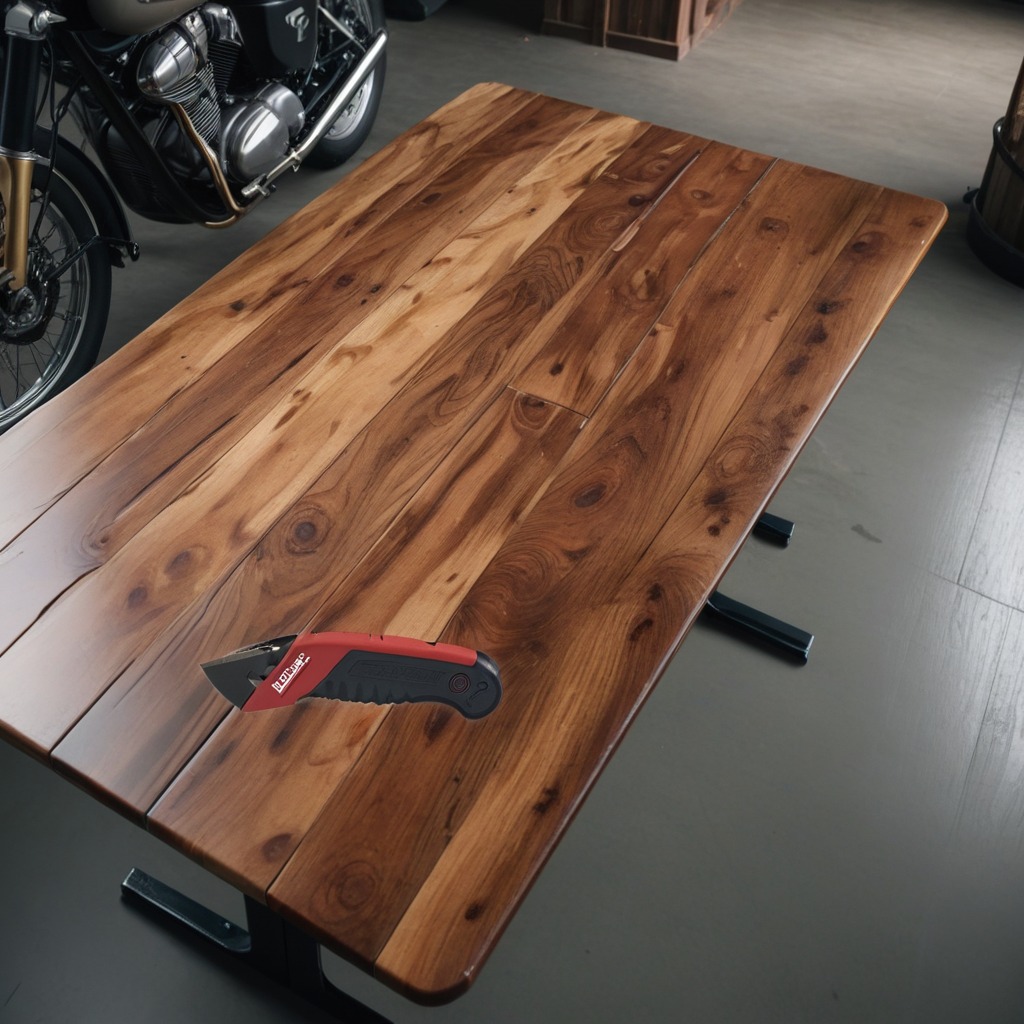
A utility knife is lying on the wooden table in the vintage motorcycle garage.